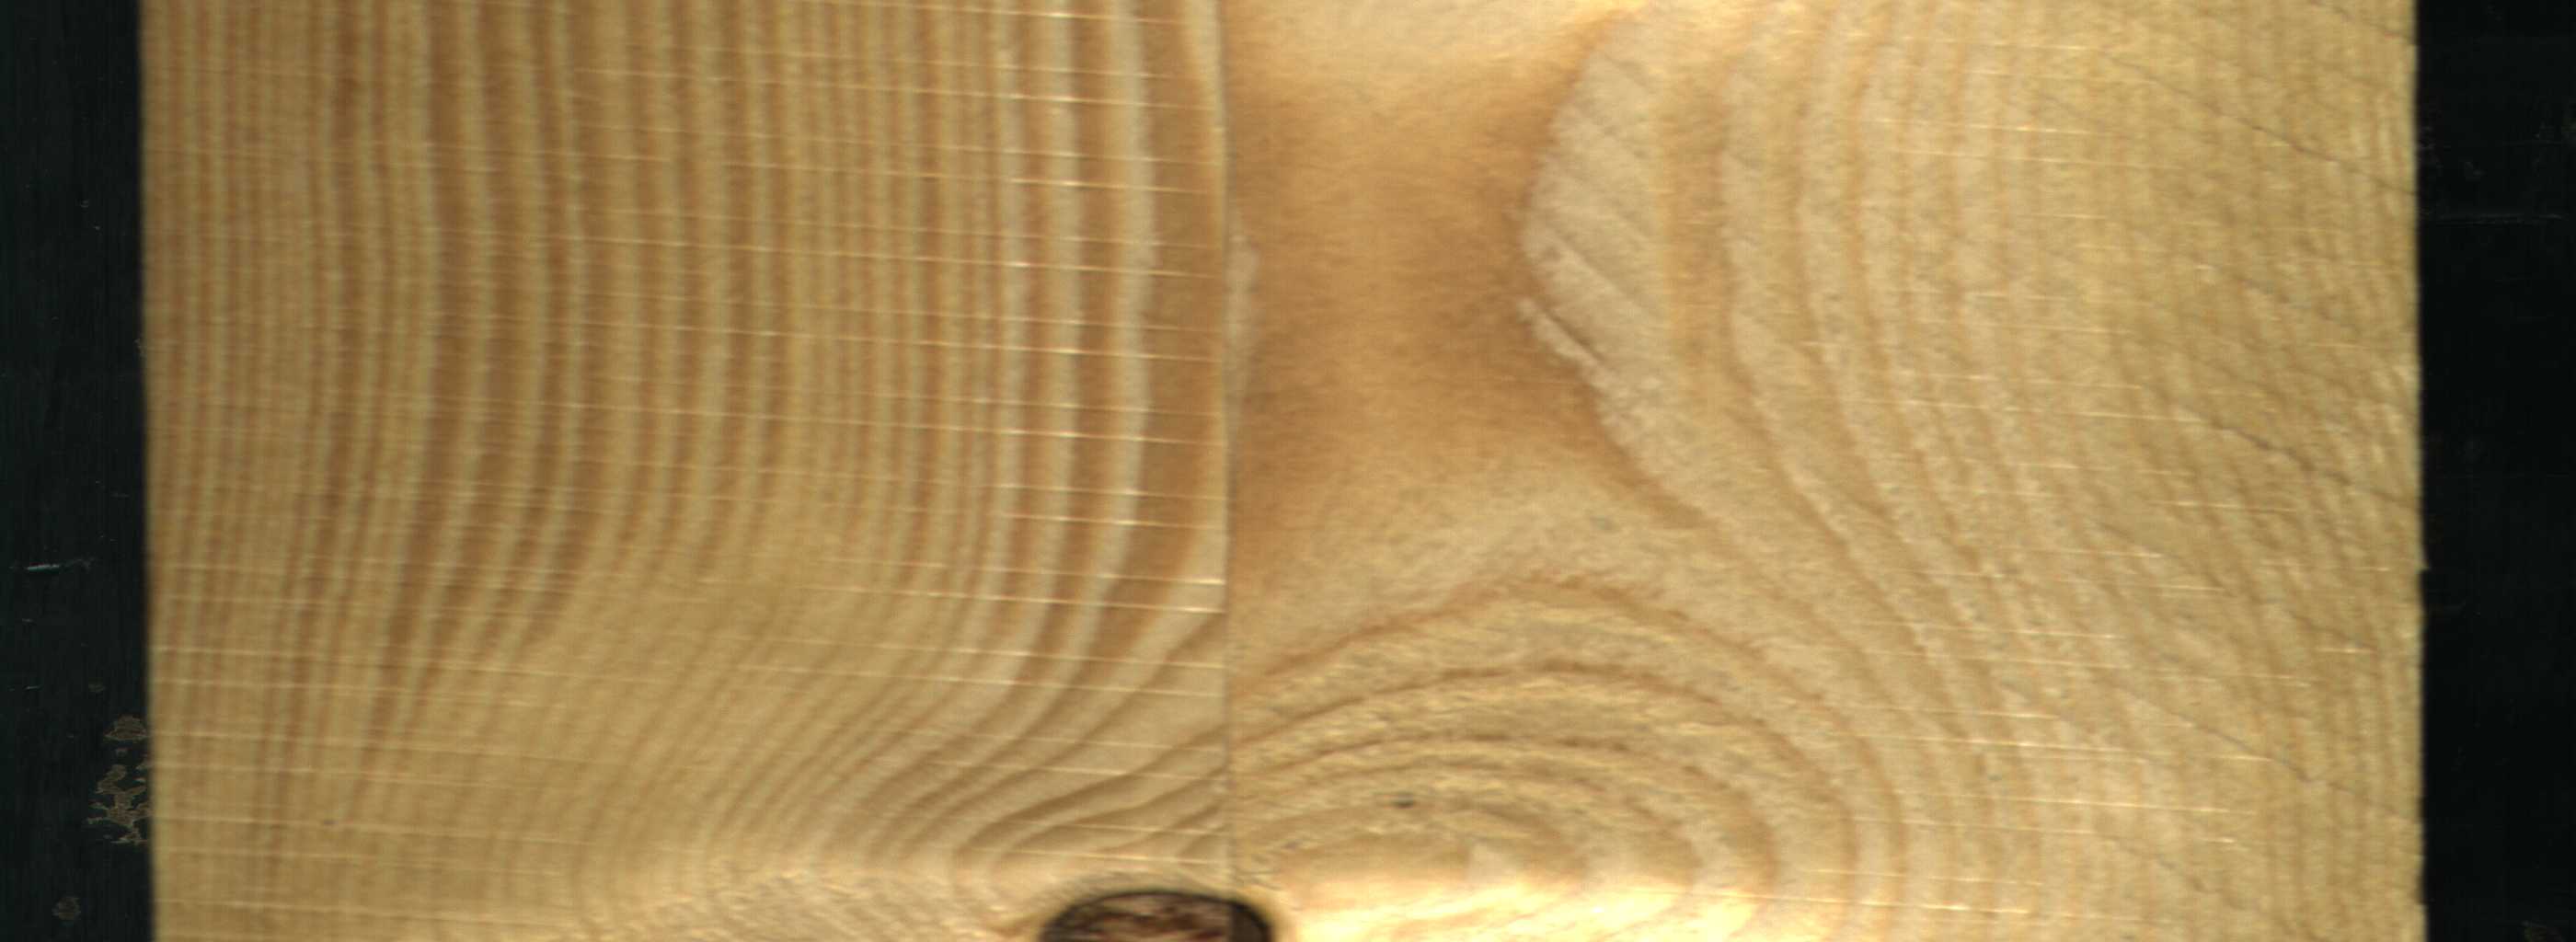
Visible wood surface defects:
Dead_Knot